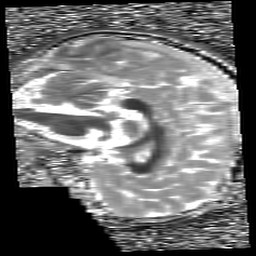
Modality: T1map
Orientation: sagittal
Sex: female
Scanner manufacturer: siemens
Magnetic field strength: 3 T
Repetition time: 5 s
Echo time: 0.00368 s